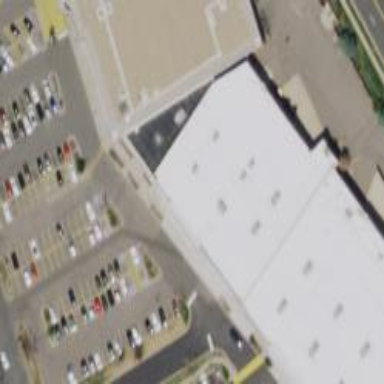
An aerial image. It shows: Fitness center building.